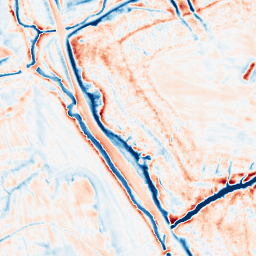
Category: edge_preserving
Decomposition family: anisotropic_diffusion
Decomposition parameters: iterations: 50
kappa: 100
gamma: 0.15
Upsampling method: bilinear
Upsampling parameters: scale: 8
Upsampling scale: 8